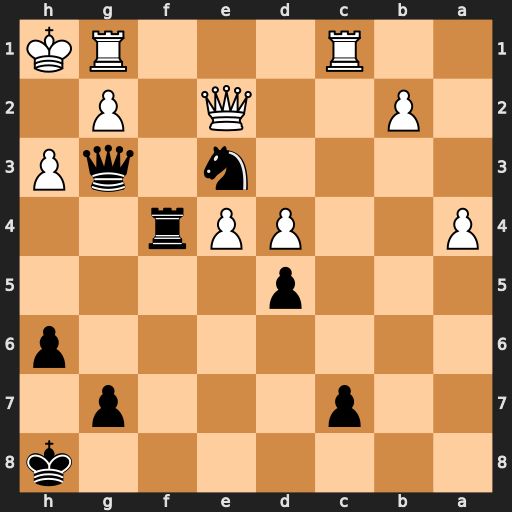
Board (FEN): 7k/2p3p1/7p/3p4/P2PPr2/4n1qP/1P2Q1P1/2R3RK
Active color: b
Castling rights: -
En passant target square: -
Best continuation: Ng4 Qxg4 Rxg4 Rc3 Qh4